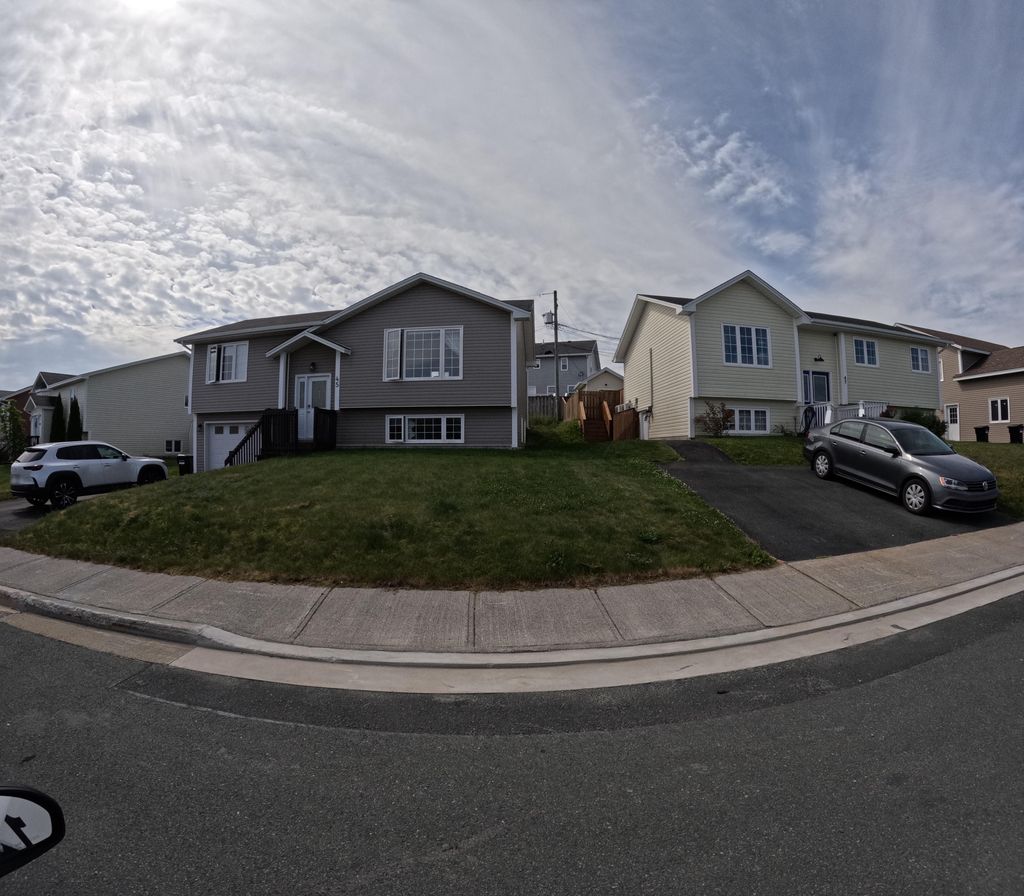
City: st_johns